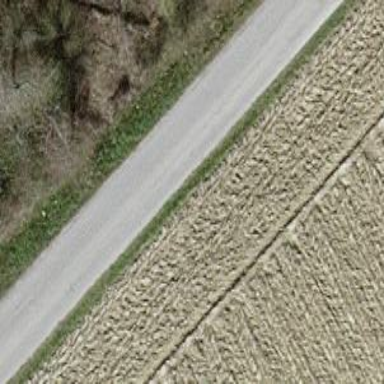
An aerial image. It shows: Unclassified road with asphalt surface.